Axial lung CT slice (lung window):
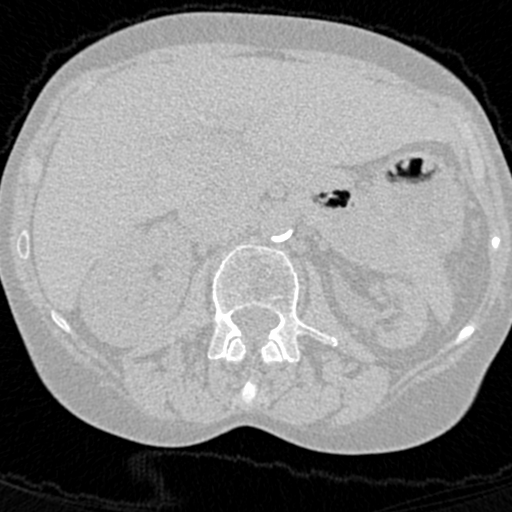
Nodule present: no